Current action and preconditions to check: trajectory_clear

Your task: For each precondition in the list above, predict whether it will hold at this action.

Consider the current scene as observed from the mobile robot's camera, and analyze the predicted future states of all dynamic agents (e.g., people, animals, vehicles, or any moving entities) within the NEXT SECOND.

IMPORTANT: Only answer "very likely" if you are absolutely certain—based on strong, clear evidence—that a dynamic agent will violate the precondition in the predicted future state. Do NOT answer "very likely" for unlikely, ambiguous, or low-probability risks.

Ask yourself for each precondition: Is there a high probability, with clear and convincing evidence, that the predicted future states of any dynamic agent will interfere with the predicted future state of the currently executing action within the NEXT SECOND, causing that precondition to fail?

Assess the risk level based on these predictions. Use "likely" or "very likely" if motions create a clear risk of interference.

Use "neutral" or "improbable" if agents are nearby but their predicted paths are clearly diverging or non-conflicting.

Failure Risk Categories: "very improbable", "improbable", "neutral", "likely", "very likely"

Answer Format: Output ONLY the probability_of_failure value from these categories: "very improbable", "improbable", "neutral", "likely", "very likely"

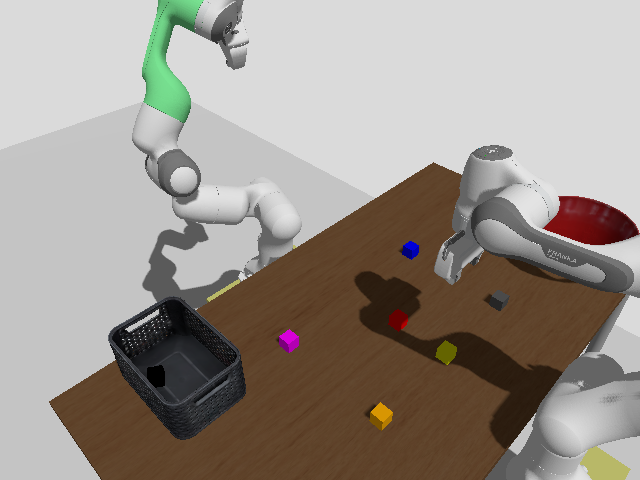

Answer: very improbable